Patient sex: M
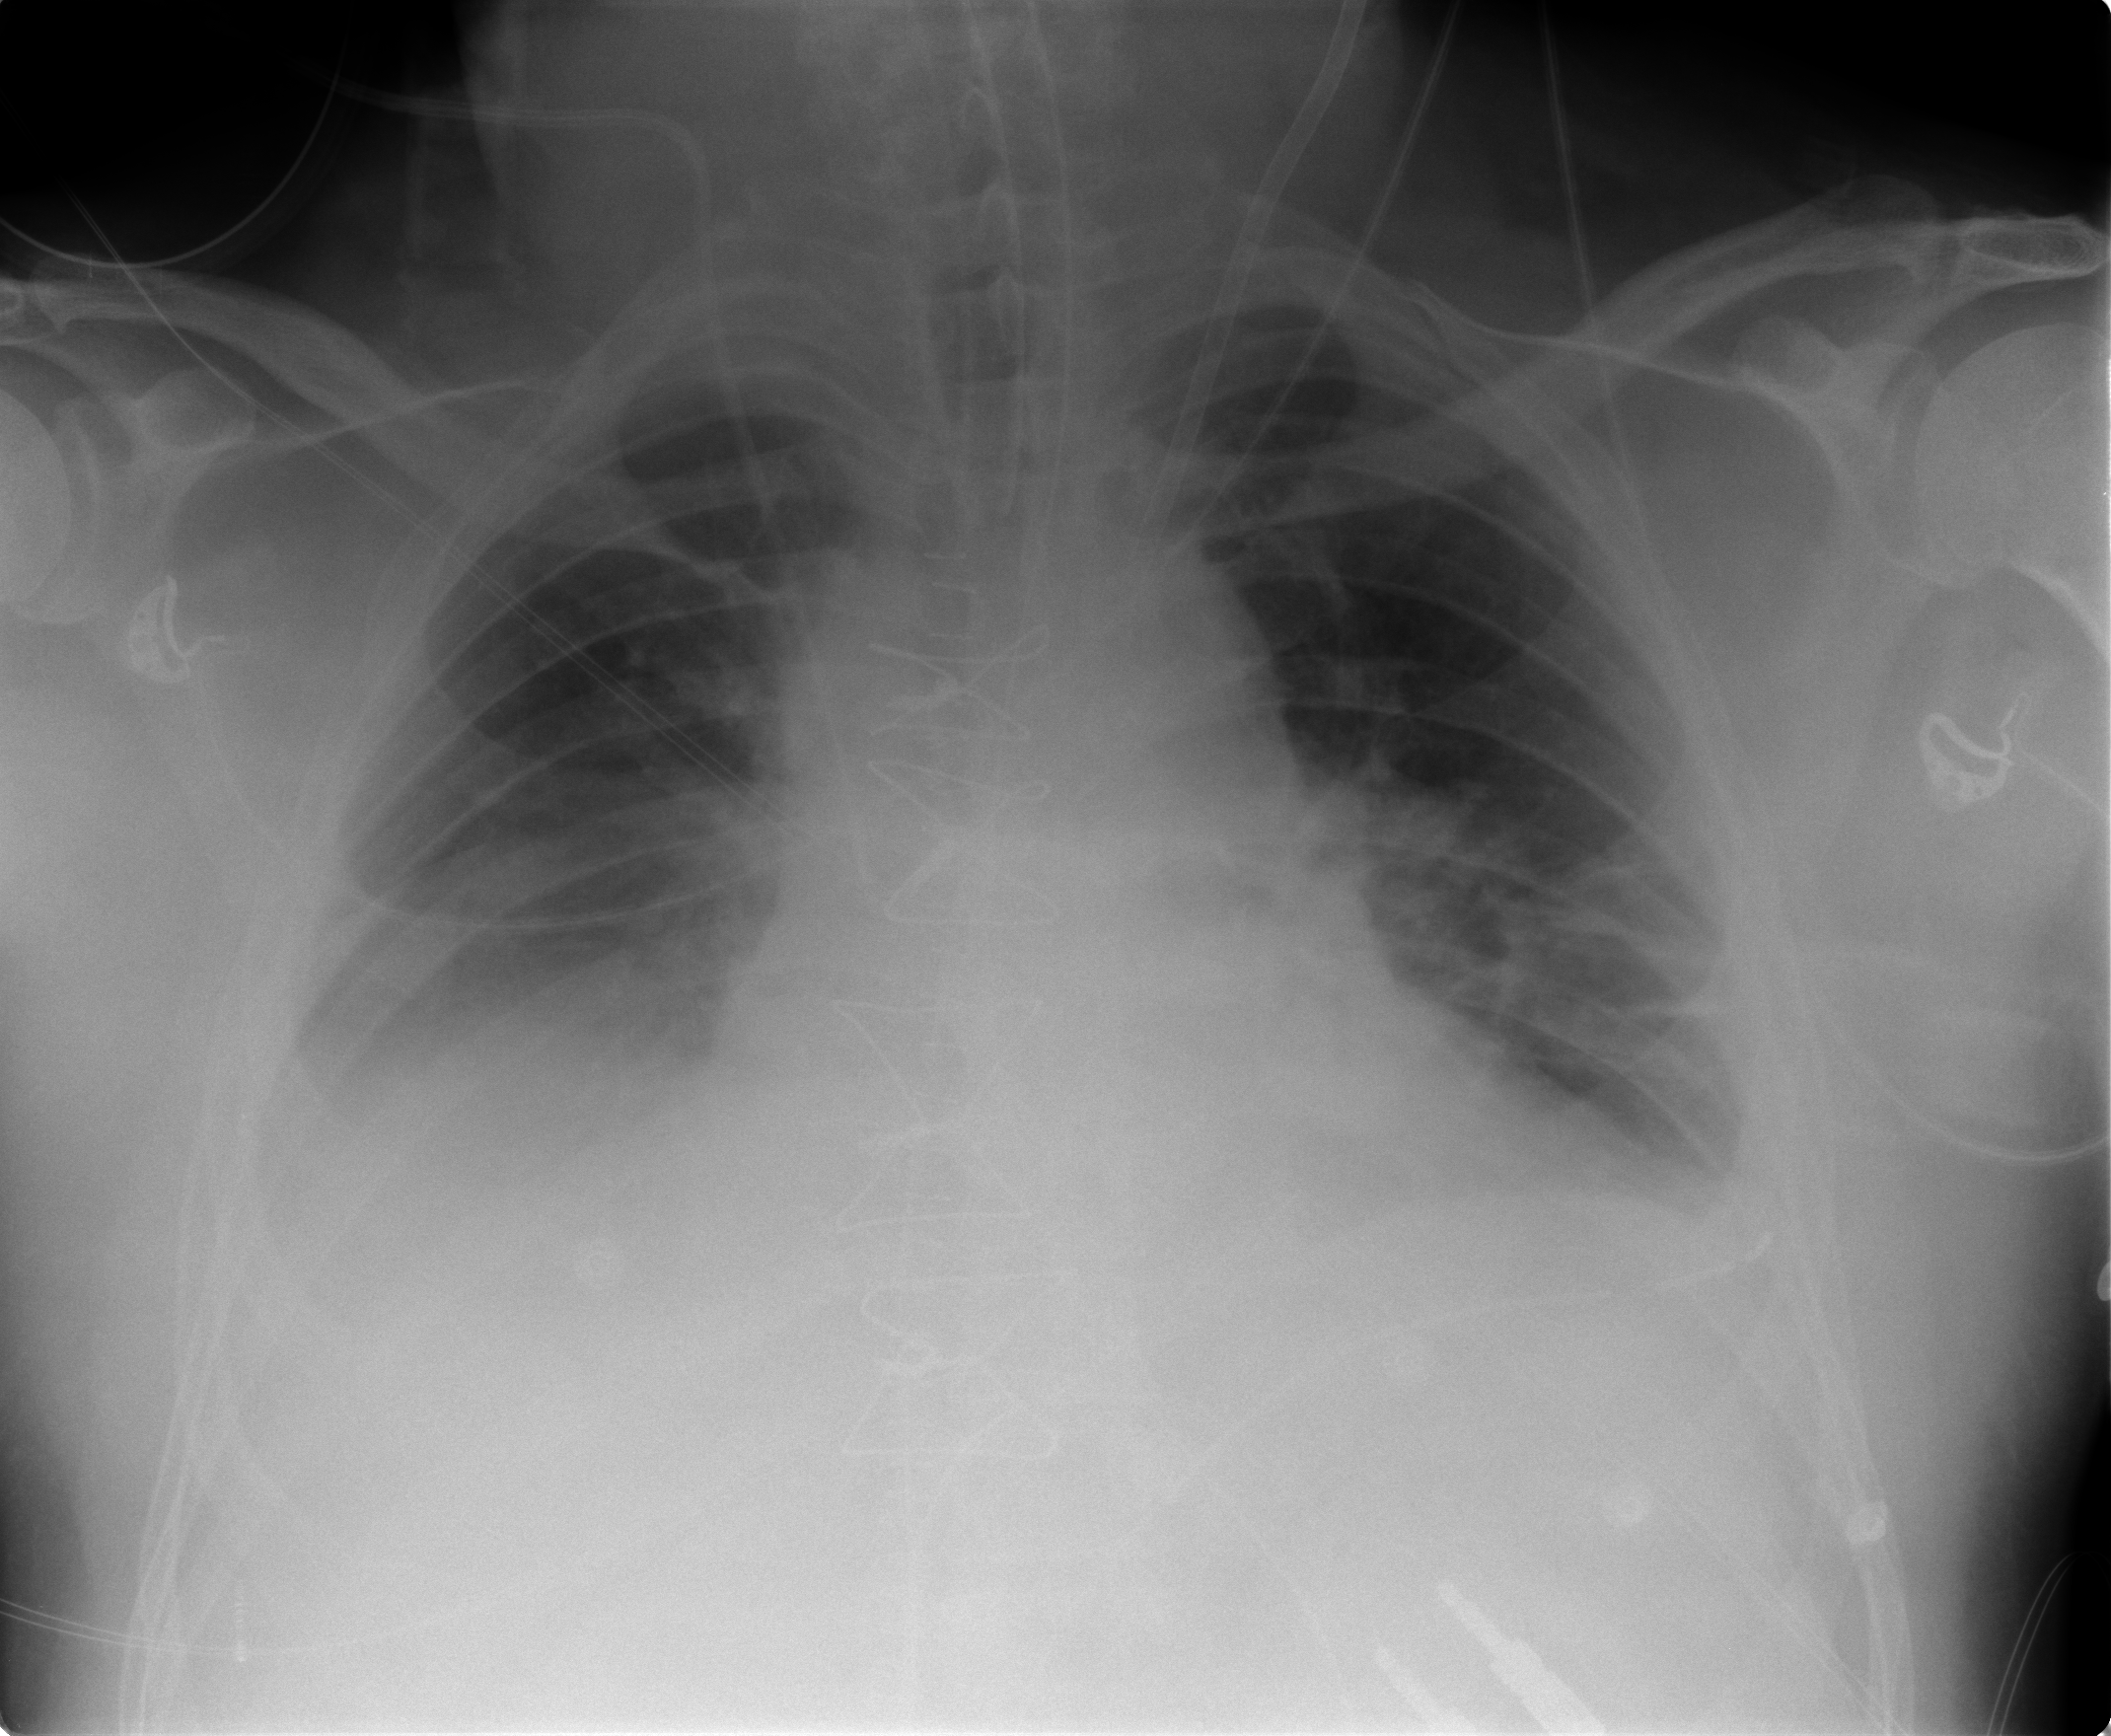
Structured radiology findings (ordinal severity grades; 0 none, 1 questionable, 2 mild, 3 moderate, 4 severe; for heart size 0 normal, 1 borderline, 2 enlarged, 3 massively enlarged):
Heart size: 2
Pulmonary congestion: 2
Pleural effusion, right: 2
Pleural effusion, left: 1
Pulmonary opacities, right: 0
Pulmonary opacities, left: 0
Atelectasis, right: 2
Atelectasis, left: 2